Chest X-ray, PA view. Patient: 45 years old, sex F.
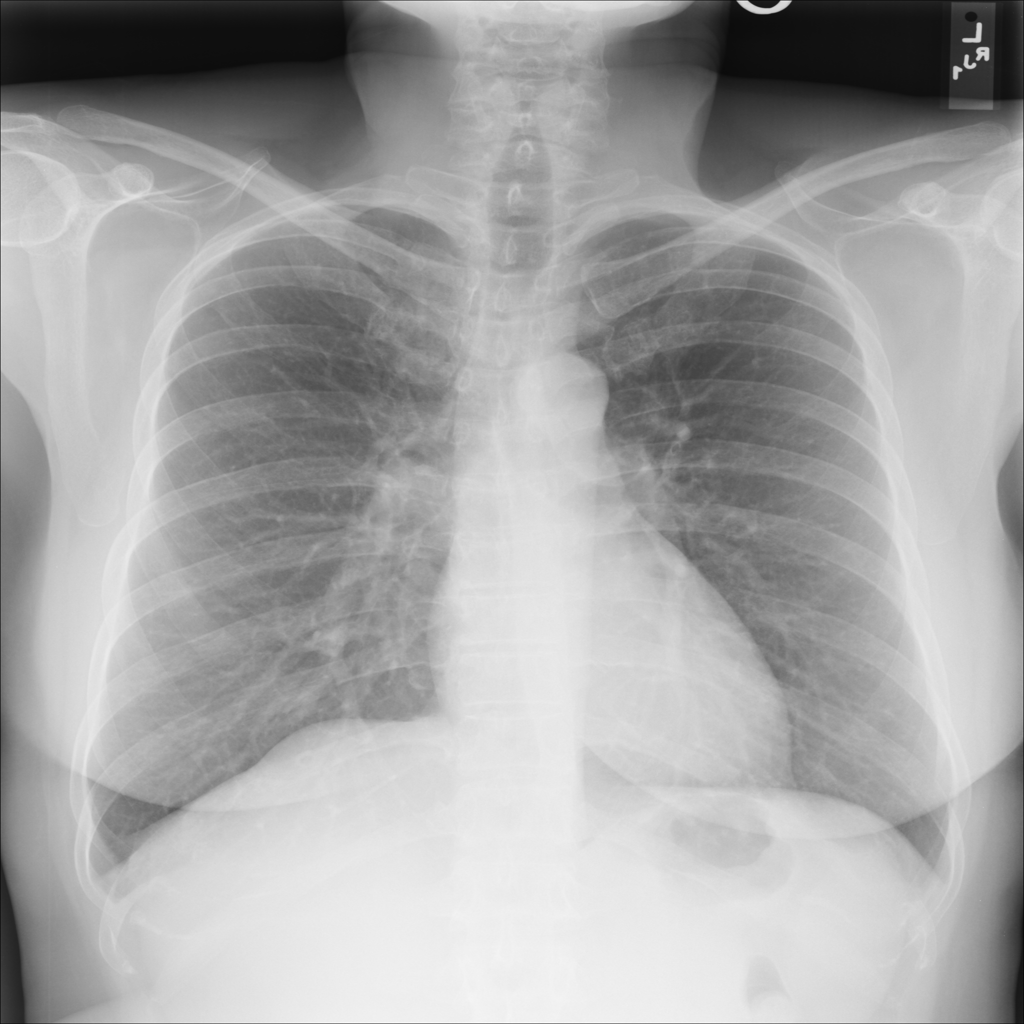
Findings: No Finding